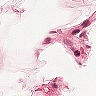
Metastatic tissue present: no